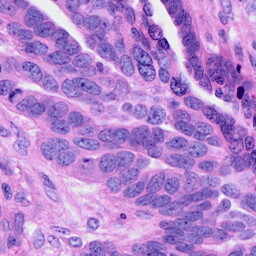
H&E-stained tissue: Ovarian